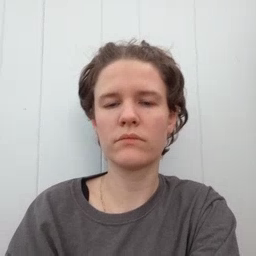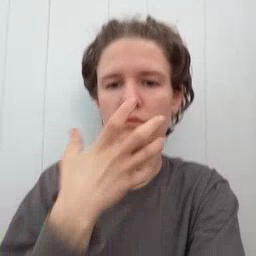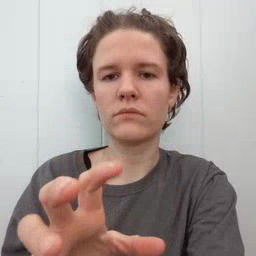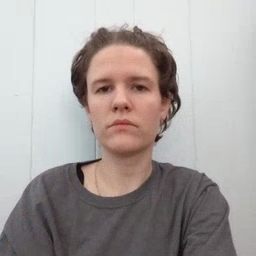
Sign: hot